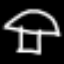
Label: mushroom